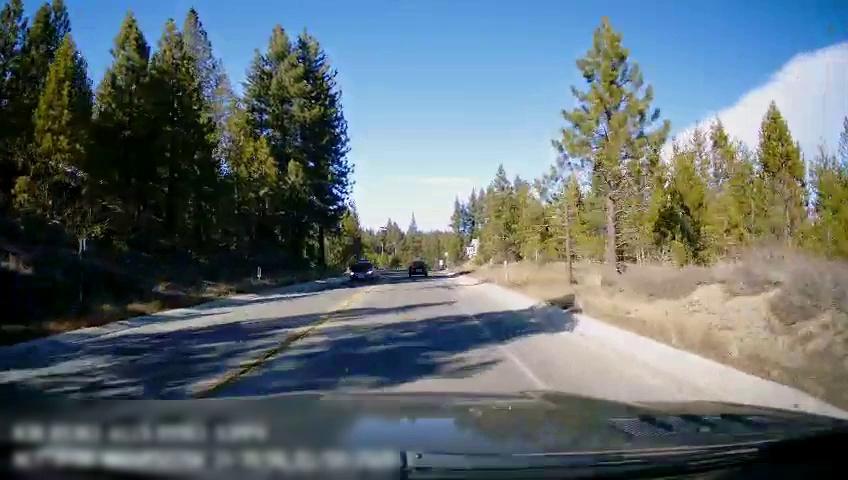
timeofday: Day
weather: Sunny
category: Drivable Space
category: Vehicles | Car
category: Vehicles | Car
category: Lanes | Alternate Lane
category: Lanes | Opposite Lane
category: Lanes | Current Lane
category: Lanes | Current Lane